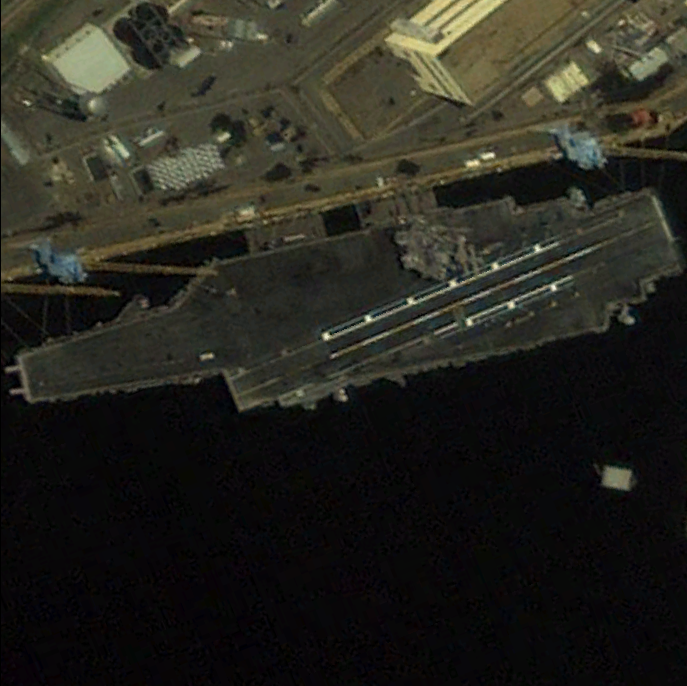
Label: aircraft_carrier